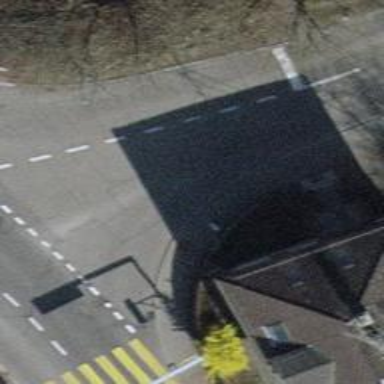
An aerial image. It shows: Road with traffic signals.